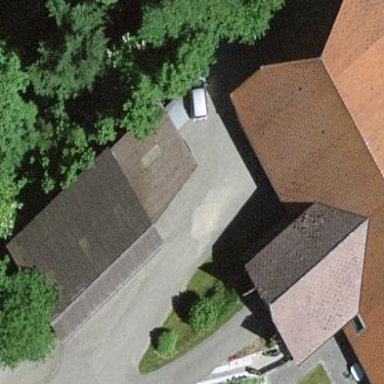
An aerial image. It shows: Shed.